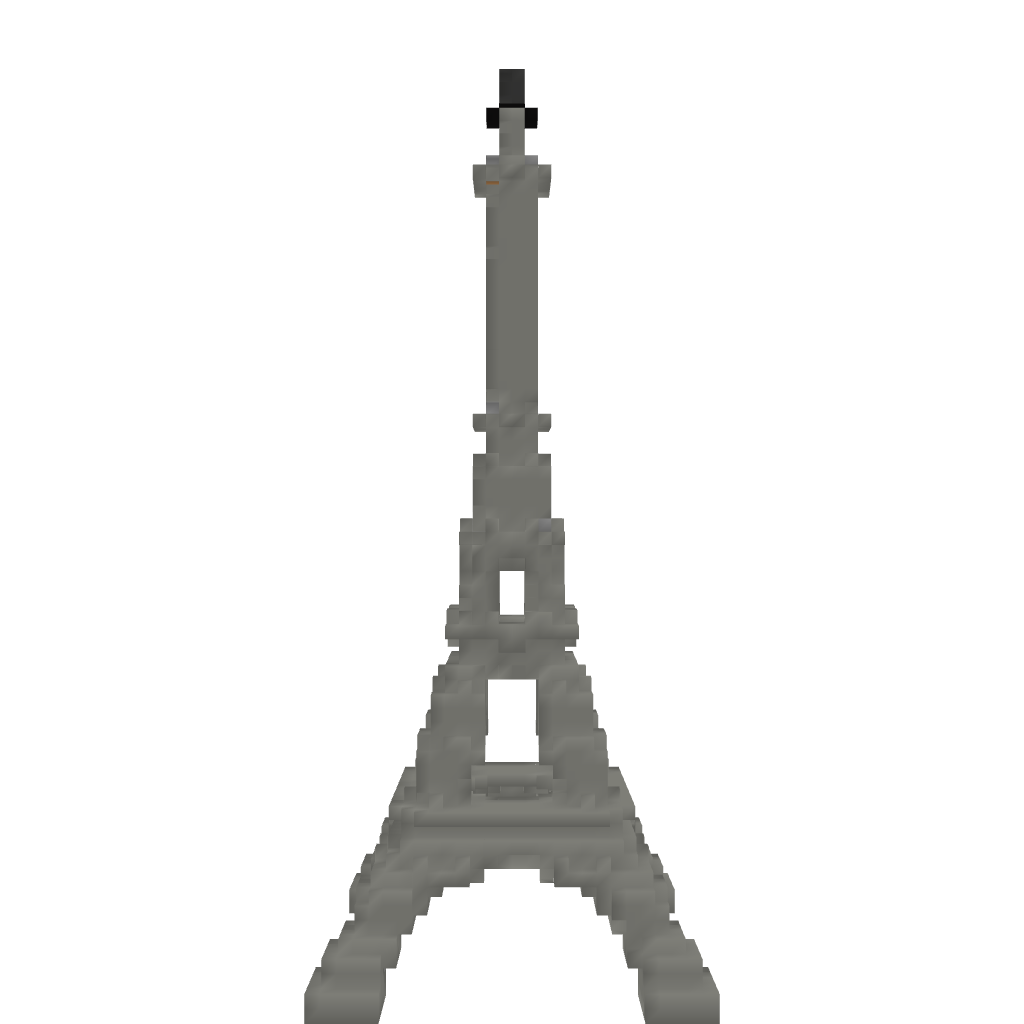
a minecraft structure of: Eiffel Tower